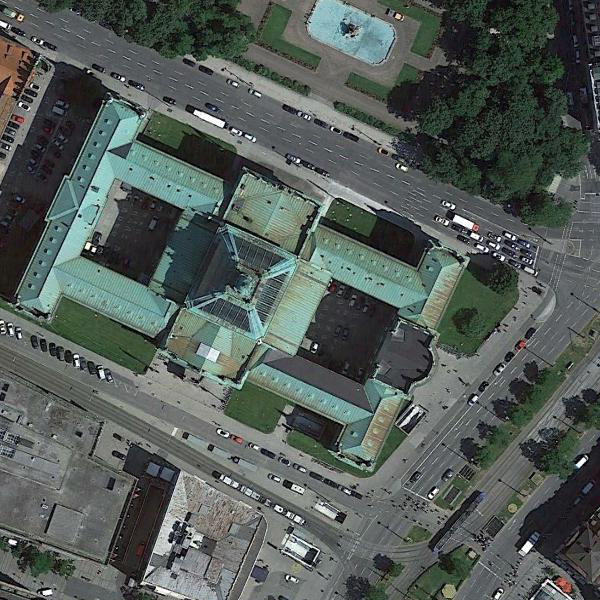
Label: Church